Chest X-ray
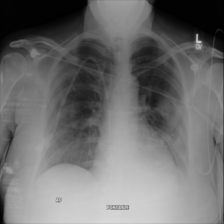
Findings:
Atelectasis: negative
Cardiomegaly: negative
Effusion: negative
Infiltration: negative
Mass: negative
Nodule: negative
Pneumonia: negative
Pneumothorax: negative
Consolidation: negative
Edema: negative
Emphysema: negative
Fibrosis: negative
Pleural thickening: negative
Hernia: negative